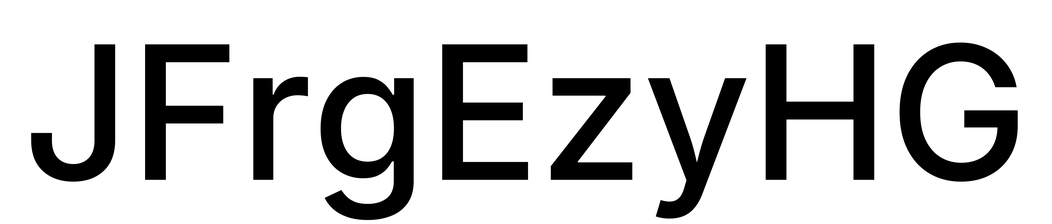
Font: Inter_Medium